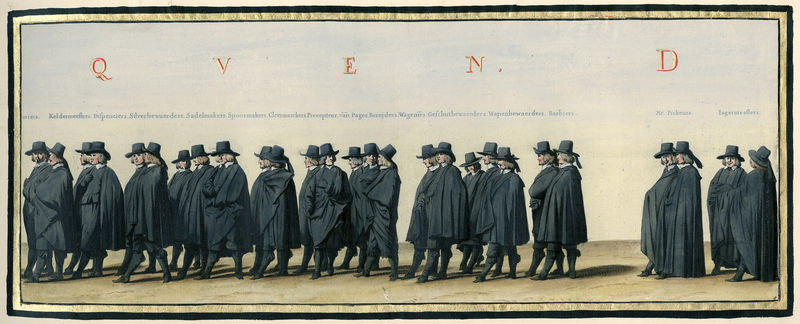
Titel: De begrafenisstoet van Frederik Hendrik, plaat nr. 4
Künstler: Pieter Nolpe
Standort: Amsterdam
Institution: Rijksmuseum
Schlagwörter: blau, himmel, schatten, menschen, braun, hut, hüte, männer, schwarz, zeichnung, rot, beige, anzug, federn, rahmen, trauer, gold, mantel, schrift, inschrift, gang, links, druck, mäntel, stiefel, prozession, umhänge, umzug, buchstabend, d, quend, quen